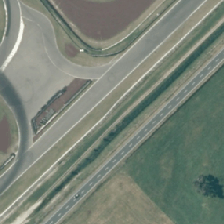
Land cover: urban_parkland